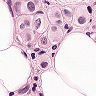
Metastatic tissue present: yes